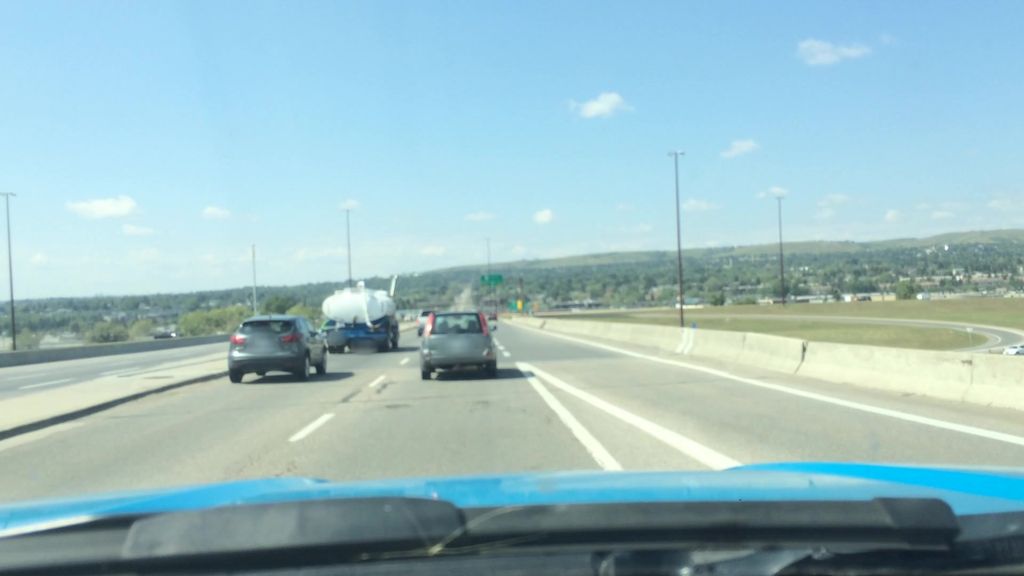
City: calgary